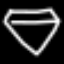
Label: diamond